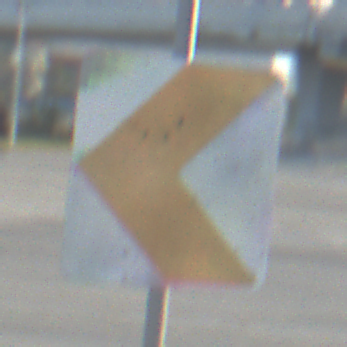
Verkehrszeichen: RichtungstafelnInKurvenKleinRechts
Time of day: SunriseSunset
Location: Outdoor (Urban)
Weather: Clear
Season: NotSpecified
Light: Natural